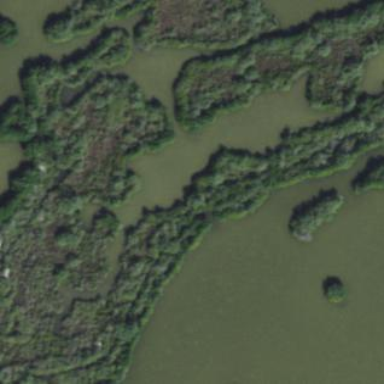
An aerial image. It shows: Wetland area dominated by mangroves.